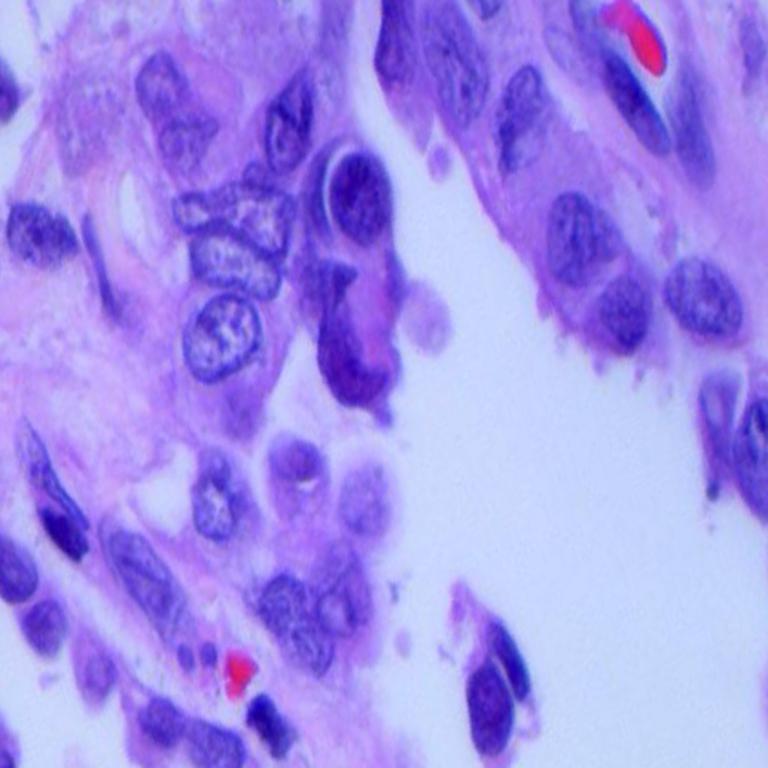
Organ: lung
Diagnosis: adenocarcinomas